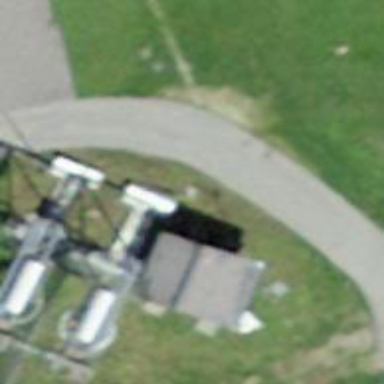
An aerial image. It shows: Pylon for aerialway.